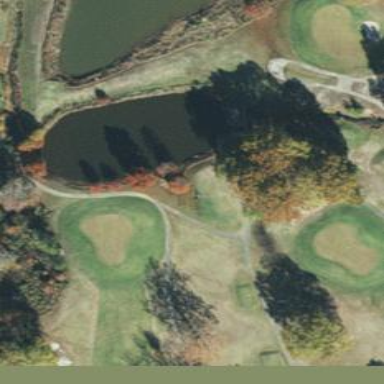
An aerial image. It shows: Path for both road and golf.